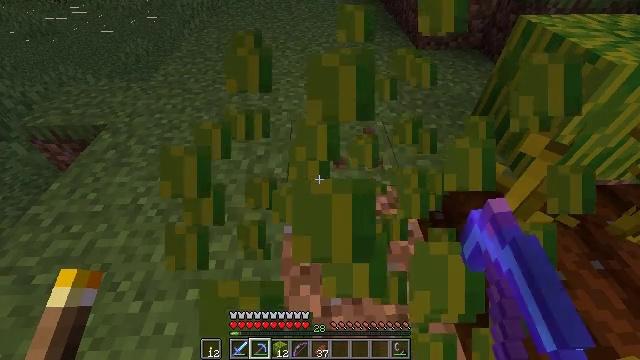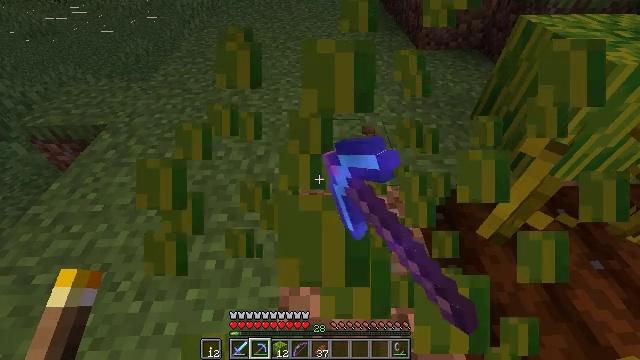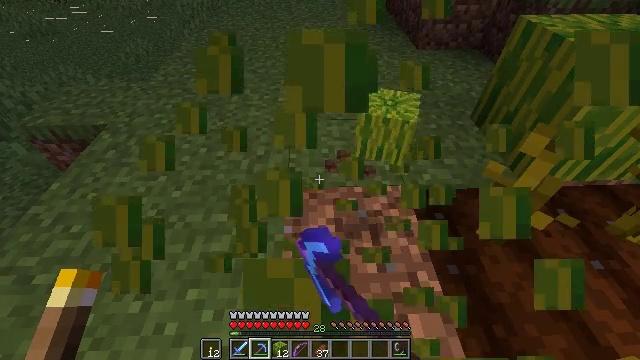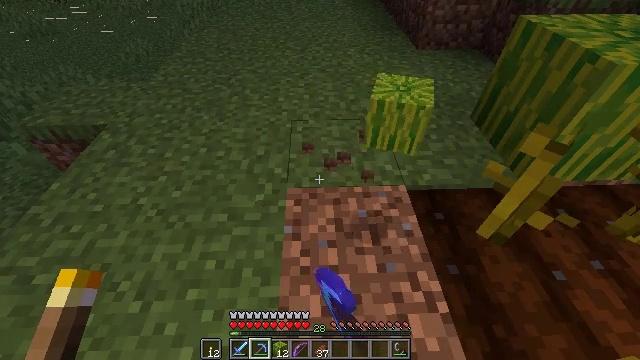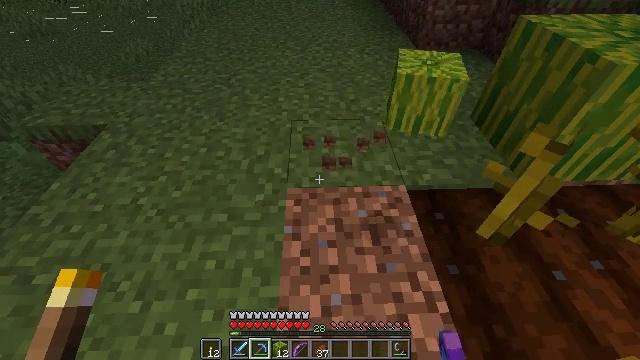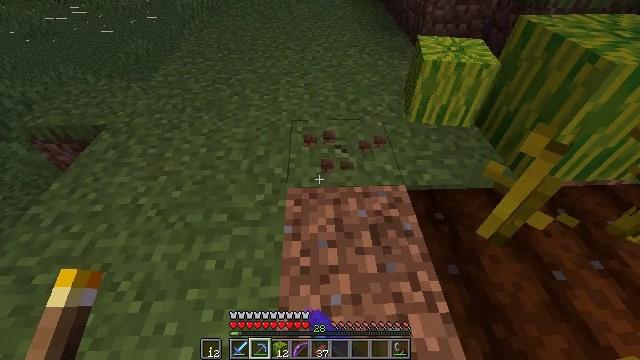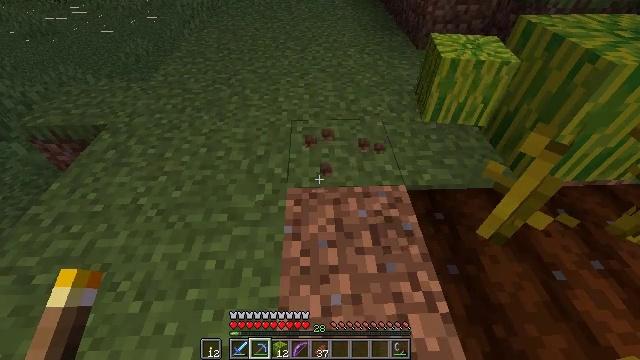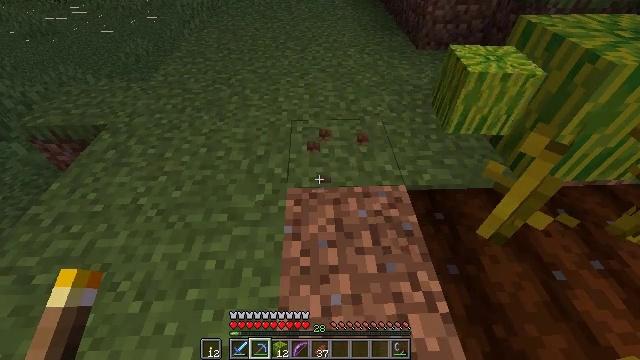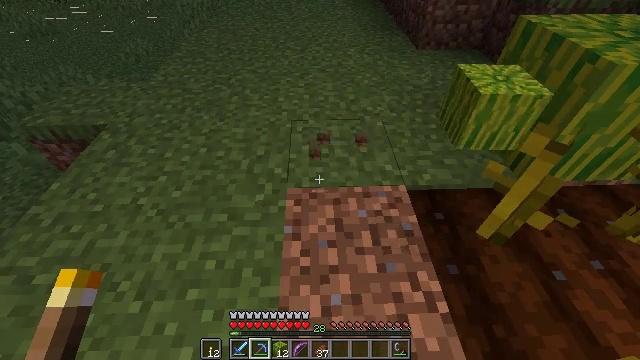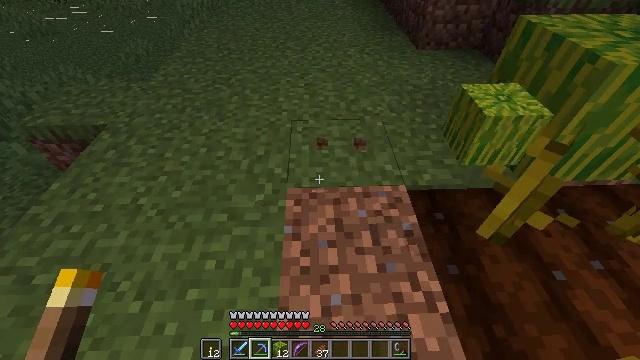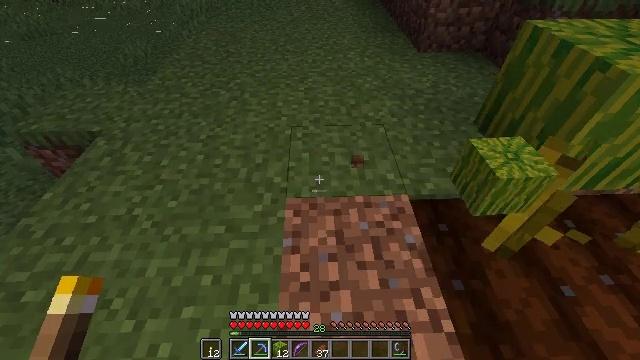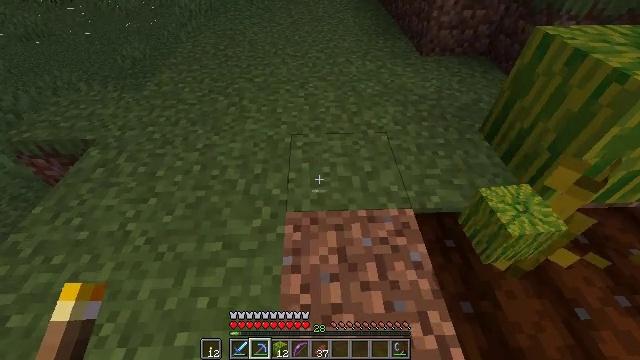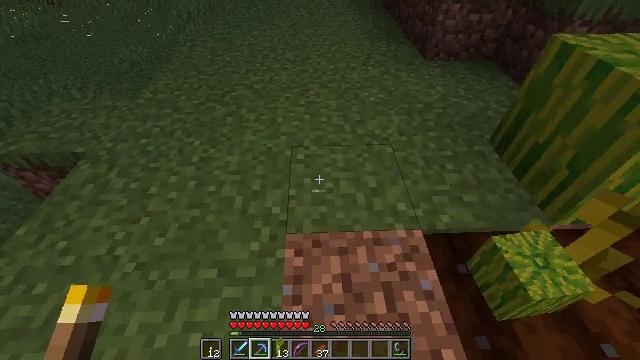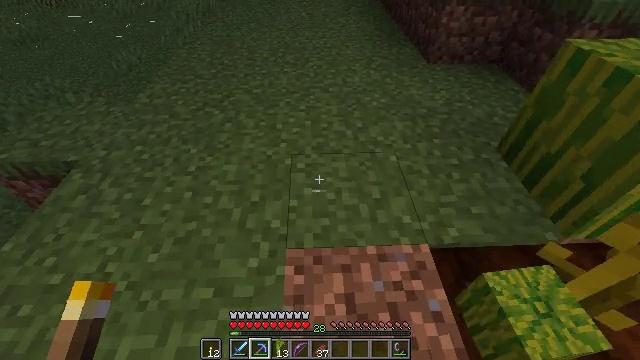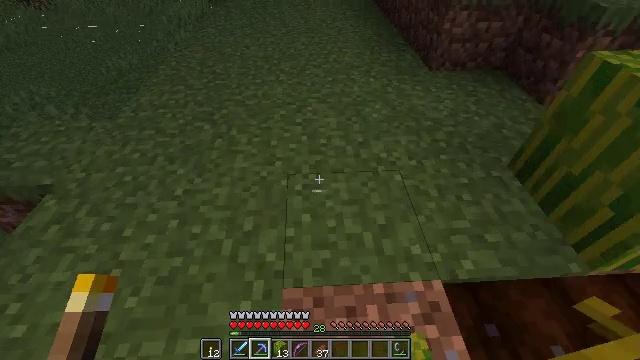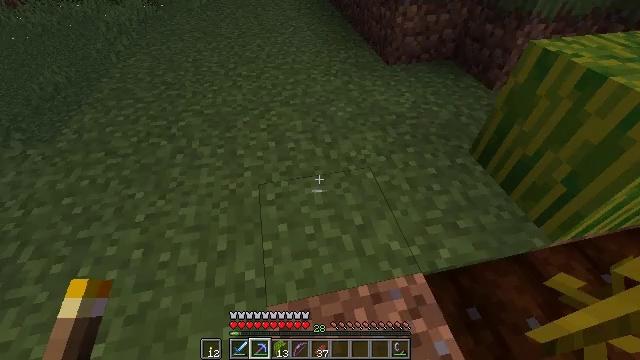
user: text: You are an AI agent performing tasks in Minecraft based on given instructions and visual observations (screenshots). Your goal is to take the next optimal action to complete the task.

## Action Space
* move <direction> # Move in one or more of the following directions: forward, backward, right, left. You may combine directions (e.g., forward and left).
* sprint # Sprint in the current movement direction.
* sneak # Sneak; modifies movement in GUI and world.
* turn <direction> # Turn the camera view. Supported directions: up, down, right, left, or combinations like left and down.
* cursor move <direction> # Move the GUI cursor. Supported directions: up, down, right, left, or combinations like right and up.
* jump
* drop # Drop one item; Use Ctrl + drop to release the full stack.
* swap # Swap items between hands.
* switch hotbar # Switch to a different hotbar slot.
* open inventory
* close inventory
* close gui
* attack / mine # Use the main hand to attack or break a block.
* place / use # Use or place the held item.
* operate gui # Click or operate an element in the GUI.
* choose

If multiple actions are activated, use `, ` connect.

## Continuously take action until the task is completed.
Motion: motion action
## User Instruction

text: Gather melon for food.
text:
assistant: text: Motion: attack / mine
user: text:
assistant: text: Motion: attack / mine
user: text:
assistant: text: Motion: attack / mine
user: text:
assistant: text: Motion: attack / mine
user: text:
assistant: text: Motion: attack / mine
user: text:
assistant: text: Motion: no_op
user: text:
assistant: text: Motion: no_op
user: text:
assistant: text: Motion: no_op
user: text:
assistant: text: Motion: no_op
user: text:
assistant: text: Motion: move forward
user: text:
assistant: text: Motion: move forward
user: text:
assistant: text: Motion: move forward
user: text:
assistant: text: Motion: move forward
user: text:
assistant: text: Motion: move forward
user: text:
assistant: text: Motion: move forward, turn right
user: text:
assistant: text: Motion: move forward, turn right and down
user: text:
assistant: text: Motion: move forward, turn right
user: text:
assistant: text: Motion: move forward, turn right
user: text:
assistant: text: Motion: turn right and up
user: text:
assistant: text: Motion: turn right and up
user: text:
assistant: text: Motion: turn right and up
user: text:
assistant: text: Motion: turn right and up
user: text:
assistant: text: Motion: attack / mine
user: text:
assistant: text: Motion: attack / mine
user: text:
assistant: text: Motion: attack / mine
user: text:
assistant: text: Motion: attack / mine
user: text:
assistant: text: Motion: attack / mine
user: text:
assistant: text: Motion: attack / mine
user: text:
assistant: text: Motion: attack / mine
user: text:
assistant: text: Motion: attack / mine